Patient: sex F, age 75
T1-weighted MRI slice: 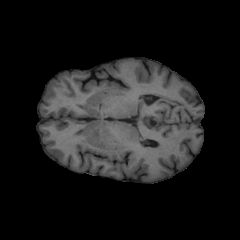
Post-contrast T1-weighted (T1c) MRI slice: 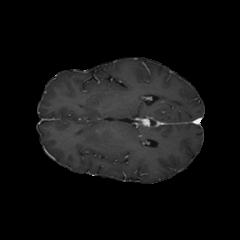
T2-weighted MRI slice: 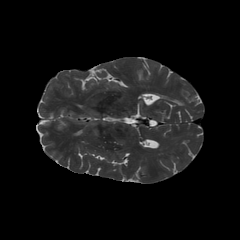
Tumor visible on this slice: no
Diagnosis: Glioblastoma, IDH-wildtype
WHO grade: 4